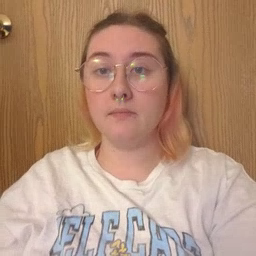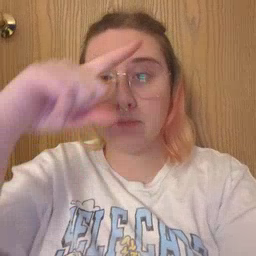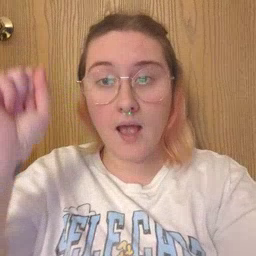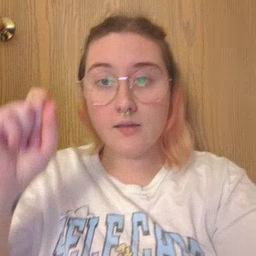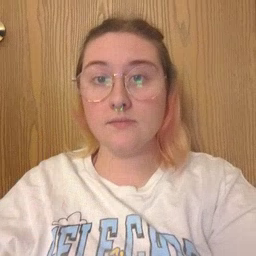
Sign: because